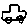
Label: car